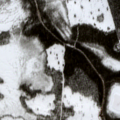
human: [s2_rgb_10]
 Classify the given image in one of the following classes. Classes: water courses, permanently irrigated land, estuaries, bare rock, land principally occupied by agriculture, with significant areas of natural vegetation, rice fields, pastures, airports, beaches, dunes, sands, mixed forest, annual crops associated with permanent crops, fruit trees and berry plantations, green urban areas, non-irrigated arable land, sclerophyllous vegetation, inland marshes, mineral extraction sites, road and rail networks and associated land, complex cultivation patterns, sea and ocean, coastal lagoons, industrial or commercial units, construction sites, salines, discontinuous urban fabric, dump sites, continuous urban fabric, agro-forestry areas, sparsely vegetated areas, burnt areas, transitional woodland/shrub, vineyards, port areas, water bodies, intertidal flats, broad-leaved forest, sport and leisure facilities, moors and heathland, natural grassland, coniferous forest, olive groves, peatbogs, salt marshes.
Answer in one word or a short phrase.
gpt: coniferous forest, transitional woodland/shrub, peatbogs